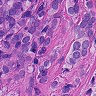
Metastatic tissue present: yes